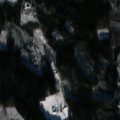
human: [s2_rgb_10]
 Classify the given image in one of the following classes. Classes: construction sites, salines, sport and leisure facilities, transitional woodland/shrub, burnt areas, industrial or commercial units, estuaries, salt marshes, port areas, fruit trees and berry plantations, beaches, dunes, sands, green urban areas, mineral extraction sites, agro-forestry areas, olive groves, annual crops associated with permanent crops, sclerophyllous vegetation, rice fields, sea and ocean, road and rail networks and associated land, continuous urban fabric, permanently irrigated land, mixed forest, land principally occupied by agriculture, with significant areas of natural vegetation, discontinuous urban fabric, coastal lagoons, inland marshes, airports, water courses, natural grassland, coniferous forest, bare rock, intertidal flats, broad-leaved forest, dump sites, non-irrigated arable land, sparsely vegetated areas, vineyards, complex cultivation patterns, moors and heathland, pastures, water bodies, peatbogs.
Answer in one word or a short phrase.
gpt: non-irrigated arable land, coniferous forest, mixed forest, transitional woodland/shrub